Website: apple
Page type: address-validator
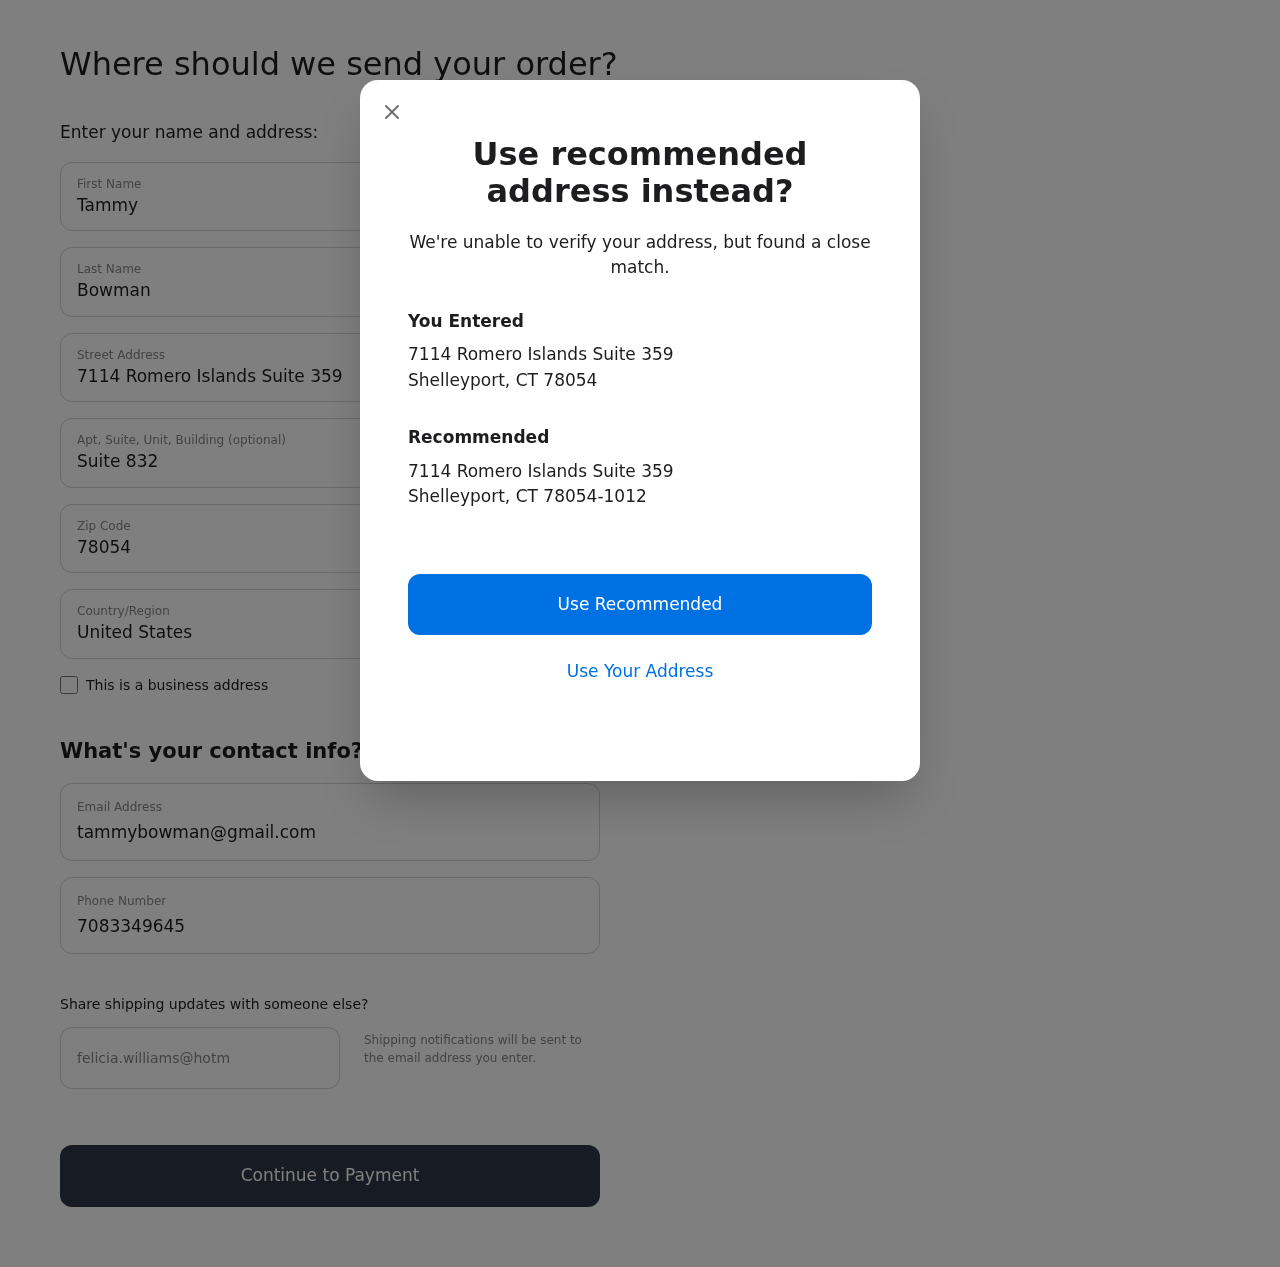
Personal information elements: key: PII_CITY
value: Shelleyport
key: PII_COUNTRY
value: United States
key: PII_EMAIL
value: tammybowman@gmail.com
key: PII_FIRSTNAME
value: Tammy
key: PII_GIFT_EMAIL
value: felicia.williams@hotmail.com
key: PII_LASTNAME
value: Bowman
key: PII_PHONE
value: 7083349645
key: PII_POSTCODE
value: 78054
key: PII_POSTCODE_FULL
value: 78054-1012
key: PII_STATE_ABBR
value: CT
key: PII_STREET
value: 7114 Romero Islands Suite 359
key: PII_STREET2
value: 7114 Romero Islands Suite 359
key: PII_STREET2
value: Suite 832
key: PII_CITY2
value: Shelleyport
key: PII_STATE_ABBR2
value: CT